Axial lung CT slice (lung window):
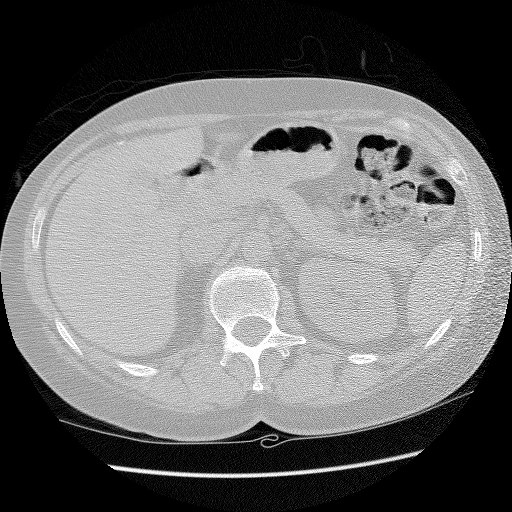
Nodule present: no